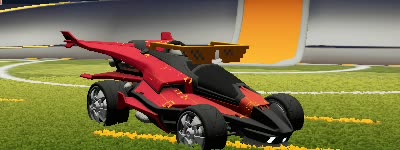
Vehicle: aftershock